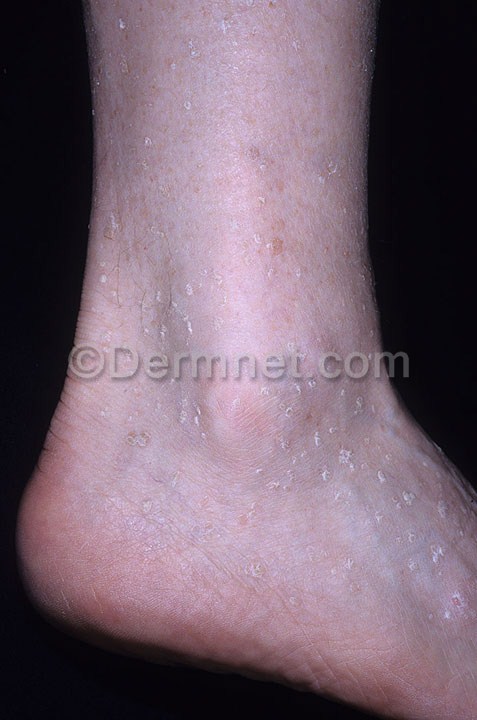
Disease: Seborrheic Keratoses and other Benign Tumors